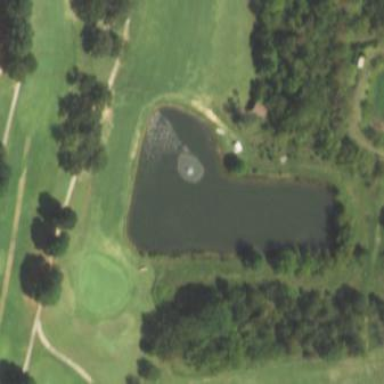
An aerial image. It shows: Water hazard on golf course. The hazard is natural water feature.